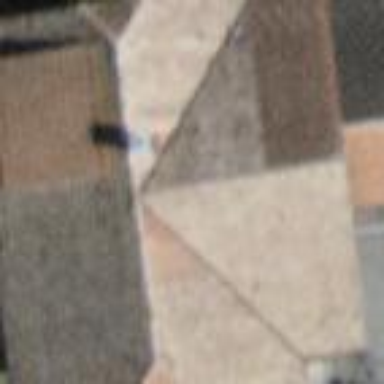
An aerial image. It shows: Residential building.